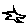
Label: star